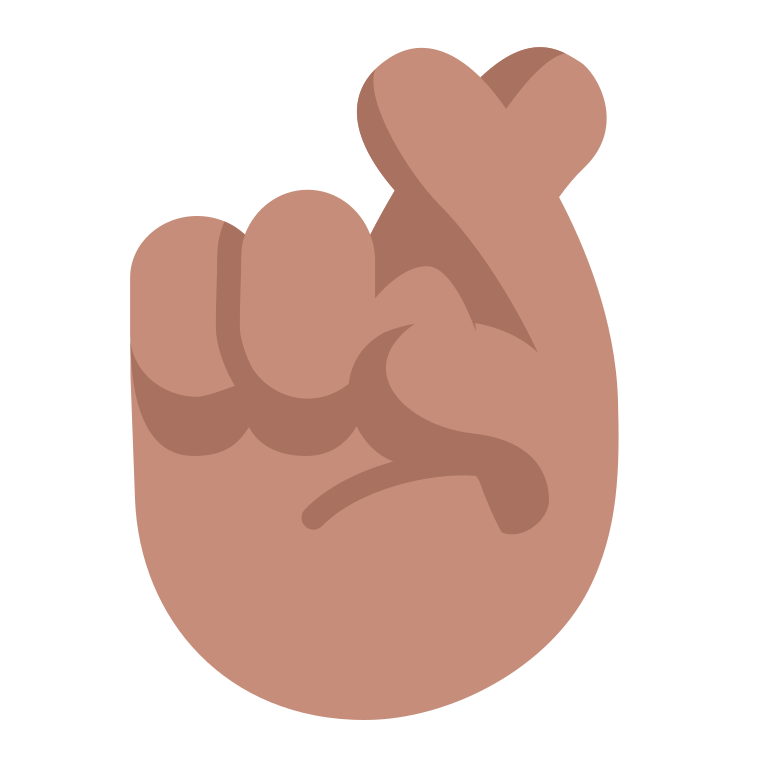
crossed fingers flat